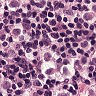
Metastatic tissue present: yes